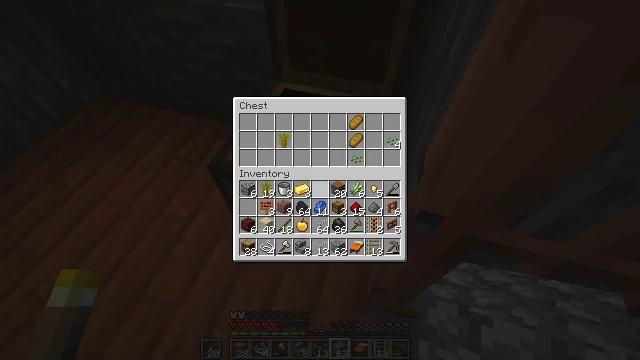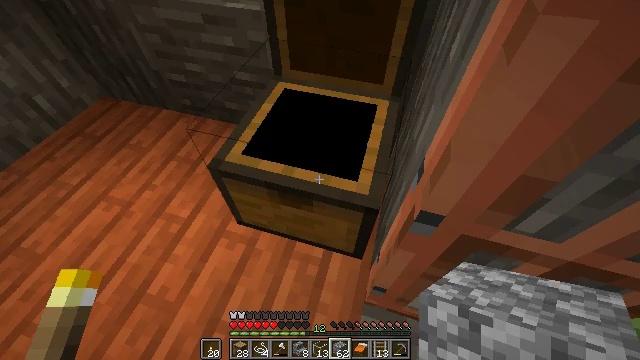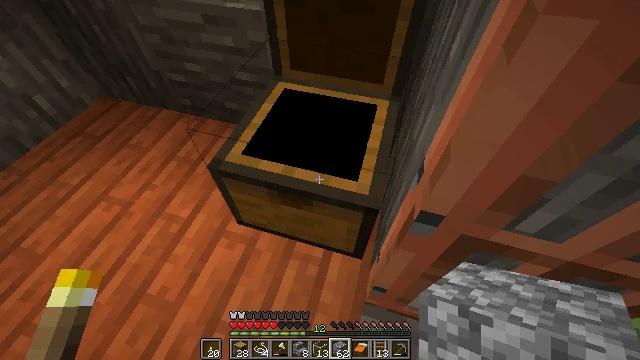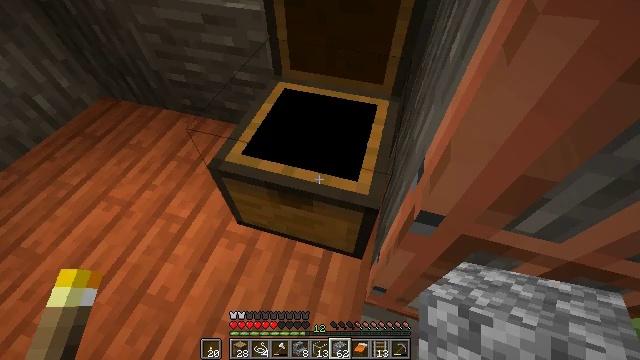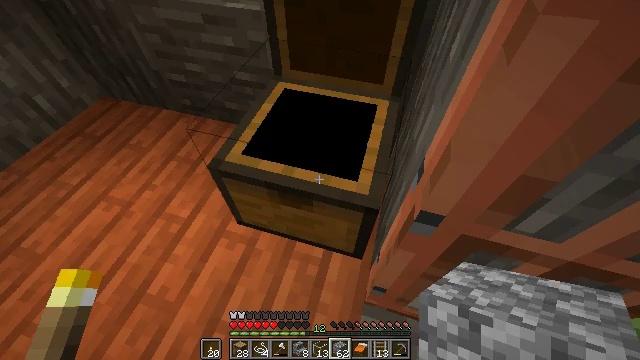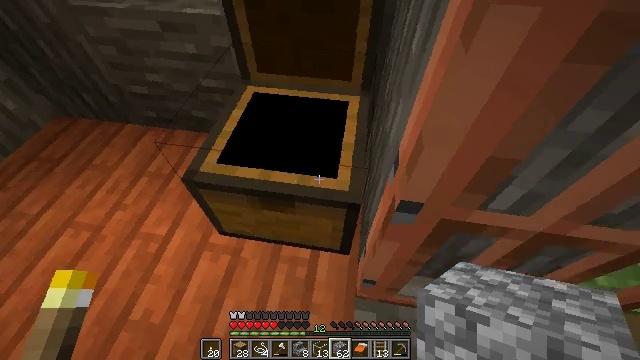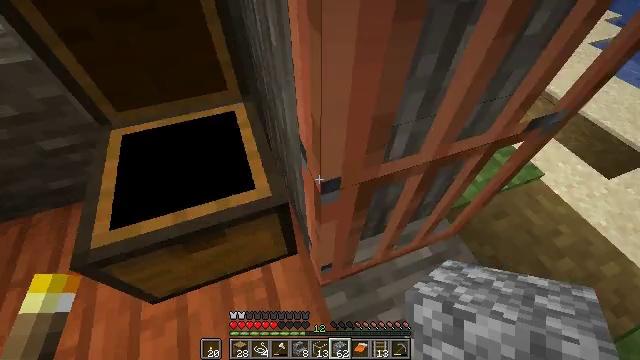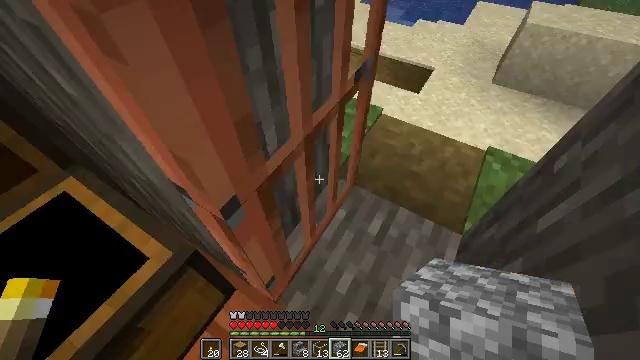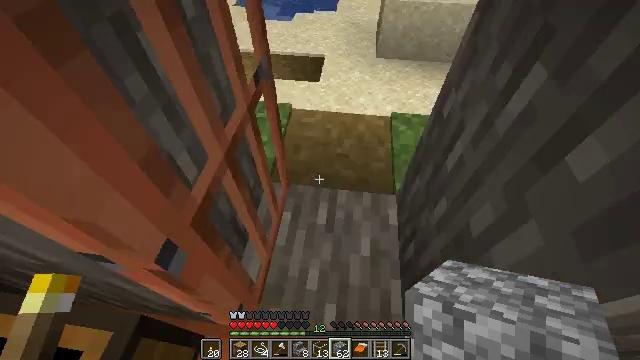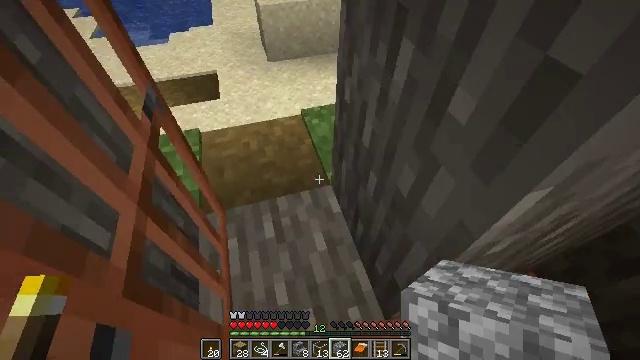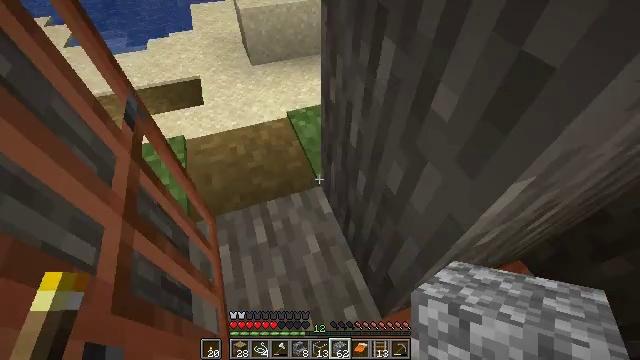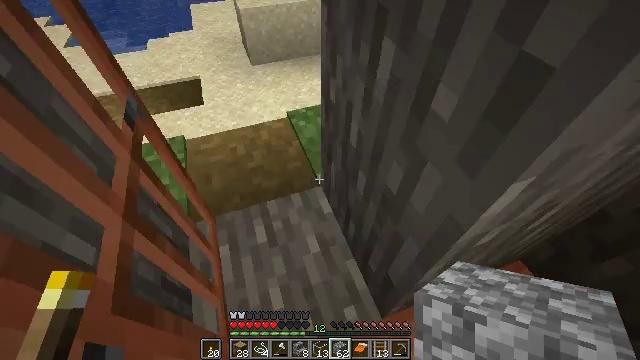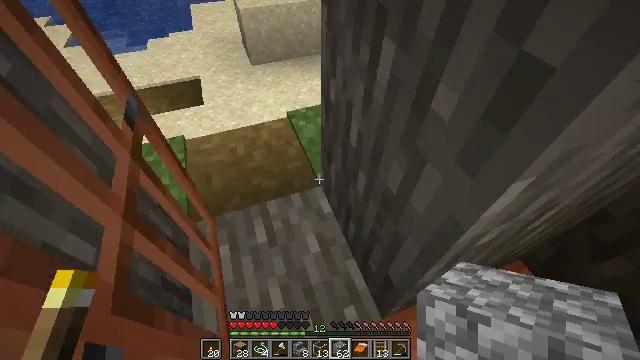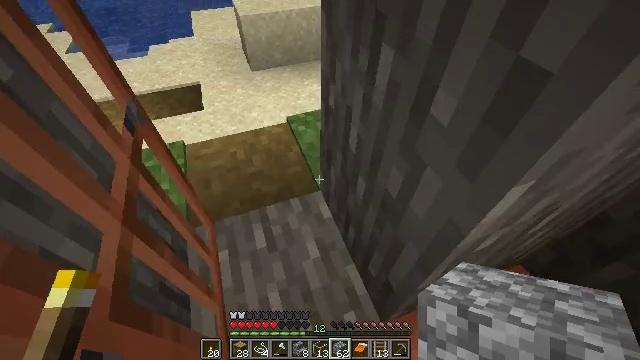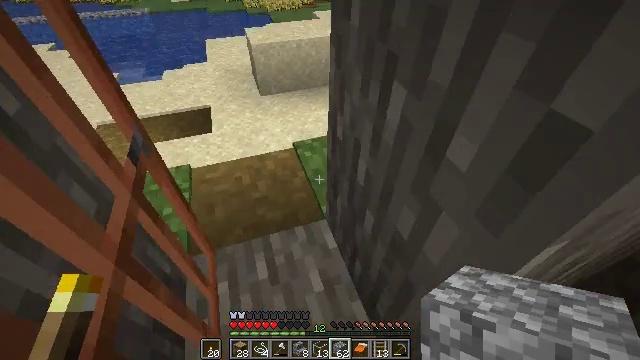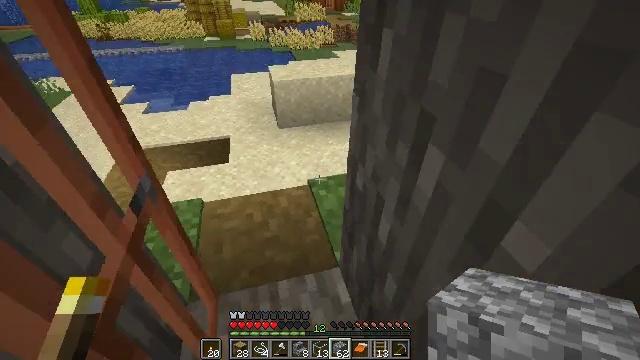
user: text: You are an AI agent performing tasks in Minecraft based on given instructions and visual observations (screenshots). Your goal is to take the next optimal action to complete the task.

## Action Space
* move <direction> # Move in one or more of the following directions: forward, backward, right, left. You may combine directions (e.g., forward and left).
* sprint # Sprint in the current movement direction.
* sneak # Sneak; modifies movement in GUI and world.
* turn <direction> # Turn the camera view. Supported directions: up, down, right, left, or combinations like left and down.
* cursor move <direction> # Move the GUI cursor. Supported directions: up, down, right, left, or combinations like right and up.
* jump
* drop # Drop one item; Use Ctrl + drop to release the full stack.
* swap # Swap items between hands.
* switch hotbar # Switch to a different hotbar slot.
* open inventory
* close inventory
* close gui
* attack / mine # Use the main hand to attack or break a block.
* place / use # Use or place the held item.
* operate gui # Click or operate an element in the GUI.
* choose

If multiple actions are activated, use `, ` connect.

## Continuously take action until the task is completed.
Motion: motion action
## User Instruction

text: Attack the orange bed to pick it up.
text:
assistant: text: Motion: no_op
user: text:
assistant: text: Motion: close gui
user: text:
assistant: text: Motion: no_op
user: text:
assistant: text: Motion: no_op
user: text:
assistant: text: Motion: turn right
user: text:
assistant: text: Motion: turn right
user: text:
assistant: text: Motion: turn right
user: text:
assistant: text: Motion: turn right
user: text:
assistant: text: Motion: turn right
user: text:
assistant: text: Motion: turn right
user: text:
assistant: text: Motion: no_op
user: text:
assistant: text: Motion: no_op
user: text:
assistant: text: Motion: turn up
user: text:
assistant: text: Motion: move forward, turn left and up
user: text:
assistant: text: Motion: move forward, turn left and up
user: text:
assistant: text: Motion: move forward, turn left and up
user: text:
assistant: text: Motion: move forward, turn left and up
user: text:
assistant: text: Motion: move forward, turn left and up
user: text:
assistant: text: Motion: move forward, sprint, turn up
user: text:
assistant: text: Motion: move forward, sprint, turn up
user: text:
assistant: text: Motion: move forward, sprint, turn right
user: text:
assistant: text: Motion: move forward, turn right
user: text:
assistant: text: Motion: move forward, turn right
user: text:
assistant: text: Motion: move forward, sprint, turn right
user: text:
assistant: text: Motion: move forward, sprint, turn right
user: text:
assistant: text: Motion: move forward, sprint
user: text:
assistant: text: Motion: move forward
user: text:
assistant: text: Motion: move forward, turn right
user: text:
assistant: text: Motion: move forward, sprint, turn right and up
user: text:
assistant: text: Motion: move forward, sprint, turn right and up